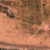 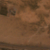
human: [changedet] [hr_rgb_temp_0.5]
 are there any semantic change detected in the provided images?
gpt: Nothing has changed.